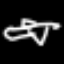
Label: airplane